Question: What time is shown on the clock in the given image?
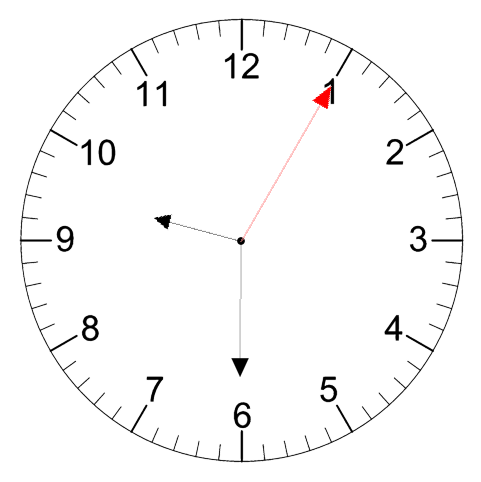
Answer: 09:30:05